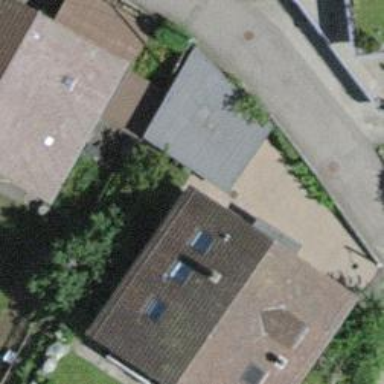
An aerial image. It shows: Garage.